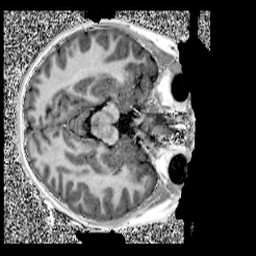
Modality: UNIT1
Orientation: axial
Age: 11
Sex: female
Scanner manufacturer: siemens
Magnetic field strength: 3 T
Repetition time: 4 s
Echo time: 0.00299 s